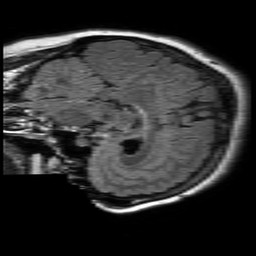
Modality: FLAIR
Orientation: sagittal
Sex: female
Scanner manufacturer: philips
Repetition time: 11 s
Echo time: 0.125 s